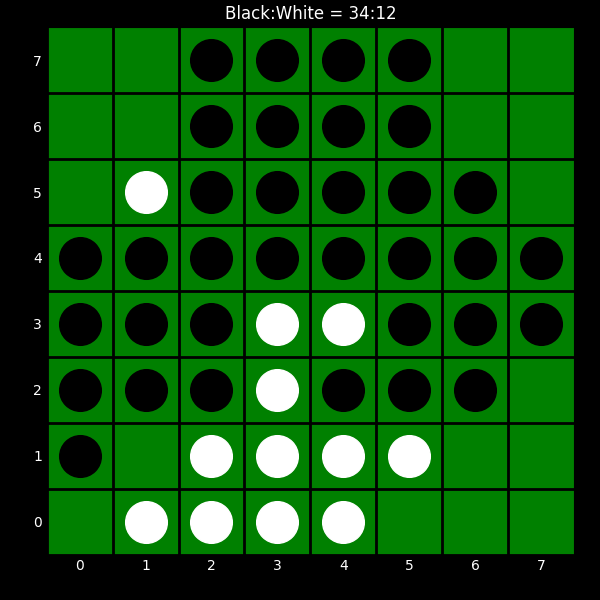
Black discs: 34
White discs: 12